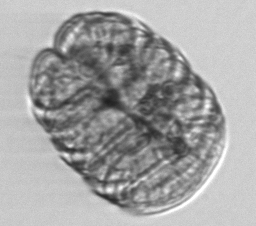
Label: Polykrikos